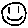
Label: smiley face